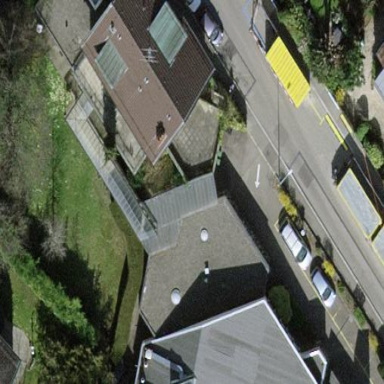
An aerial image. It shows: View of roof of building.